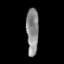
Tissue: lung
Cell type: Epithelial cells
Senescence score: 0.1943
Nuclear area (px): 571
Mean DAPI intensity: 136.046